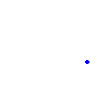
Particle: kaon